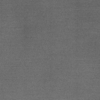
Label: dusty